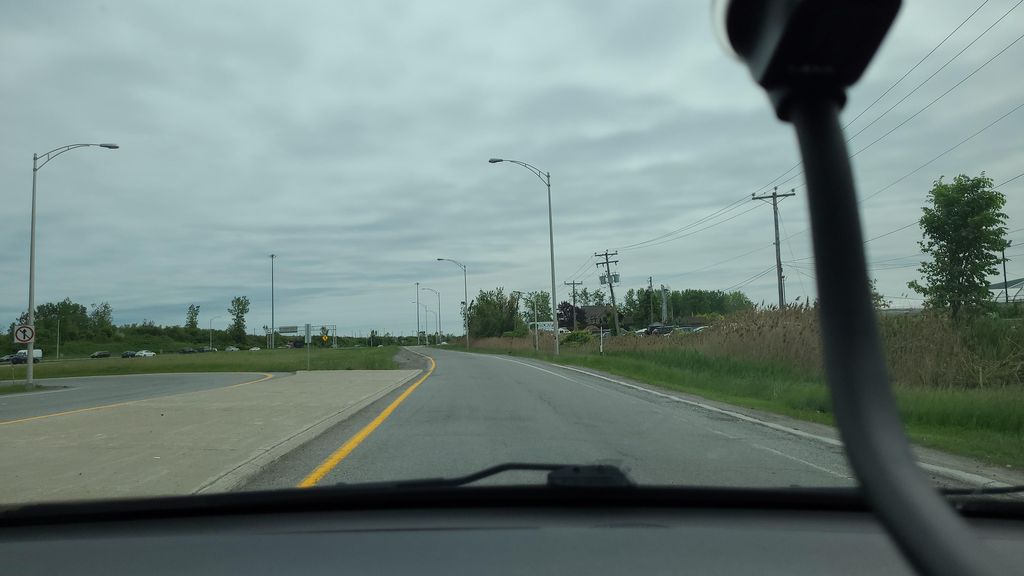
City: montreal